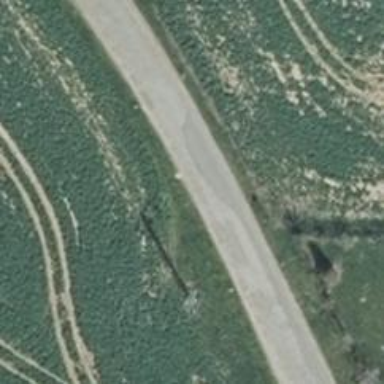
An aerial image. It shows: Secondary road.